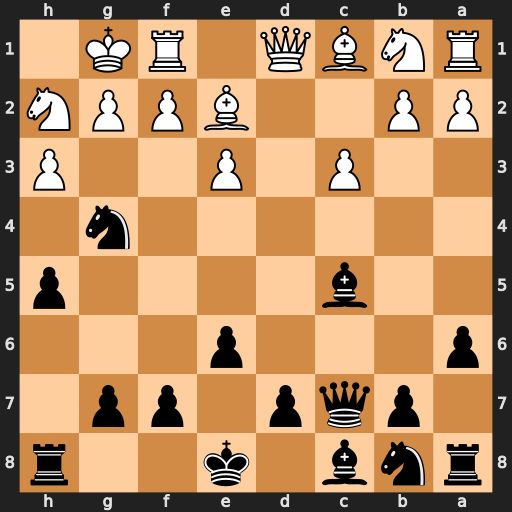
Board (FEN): rnb1k2r/1pqp1pp1/p3p3/2b4p/6n1/2P1P2P/PP2BPPN/RNBQ1RK1
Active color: b
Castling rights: kq
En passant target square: -
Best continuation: Qxh2#